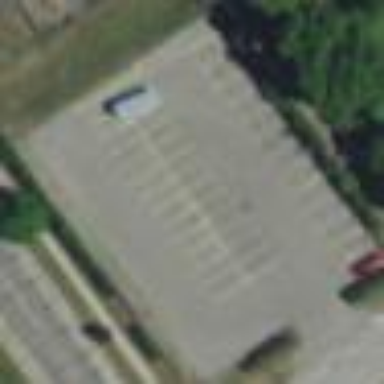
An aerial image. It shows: Parking area.